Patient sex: M
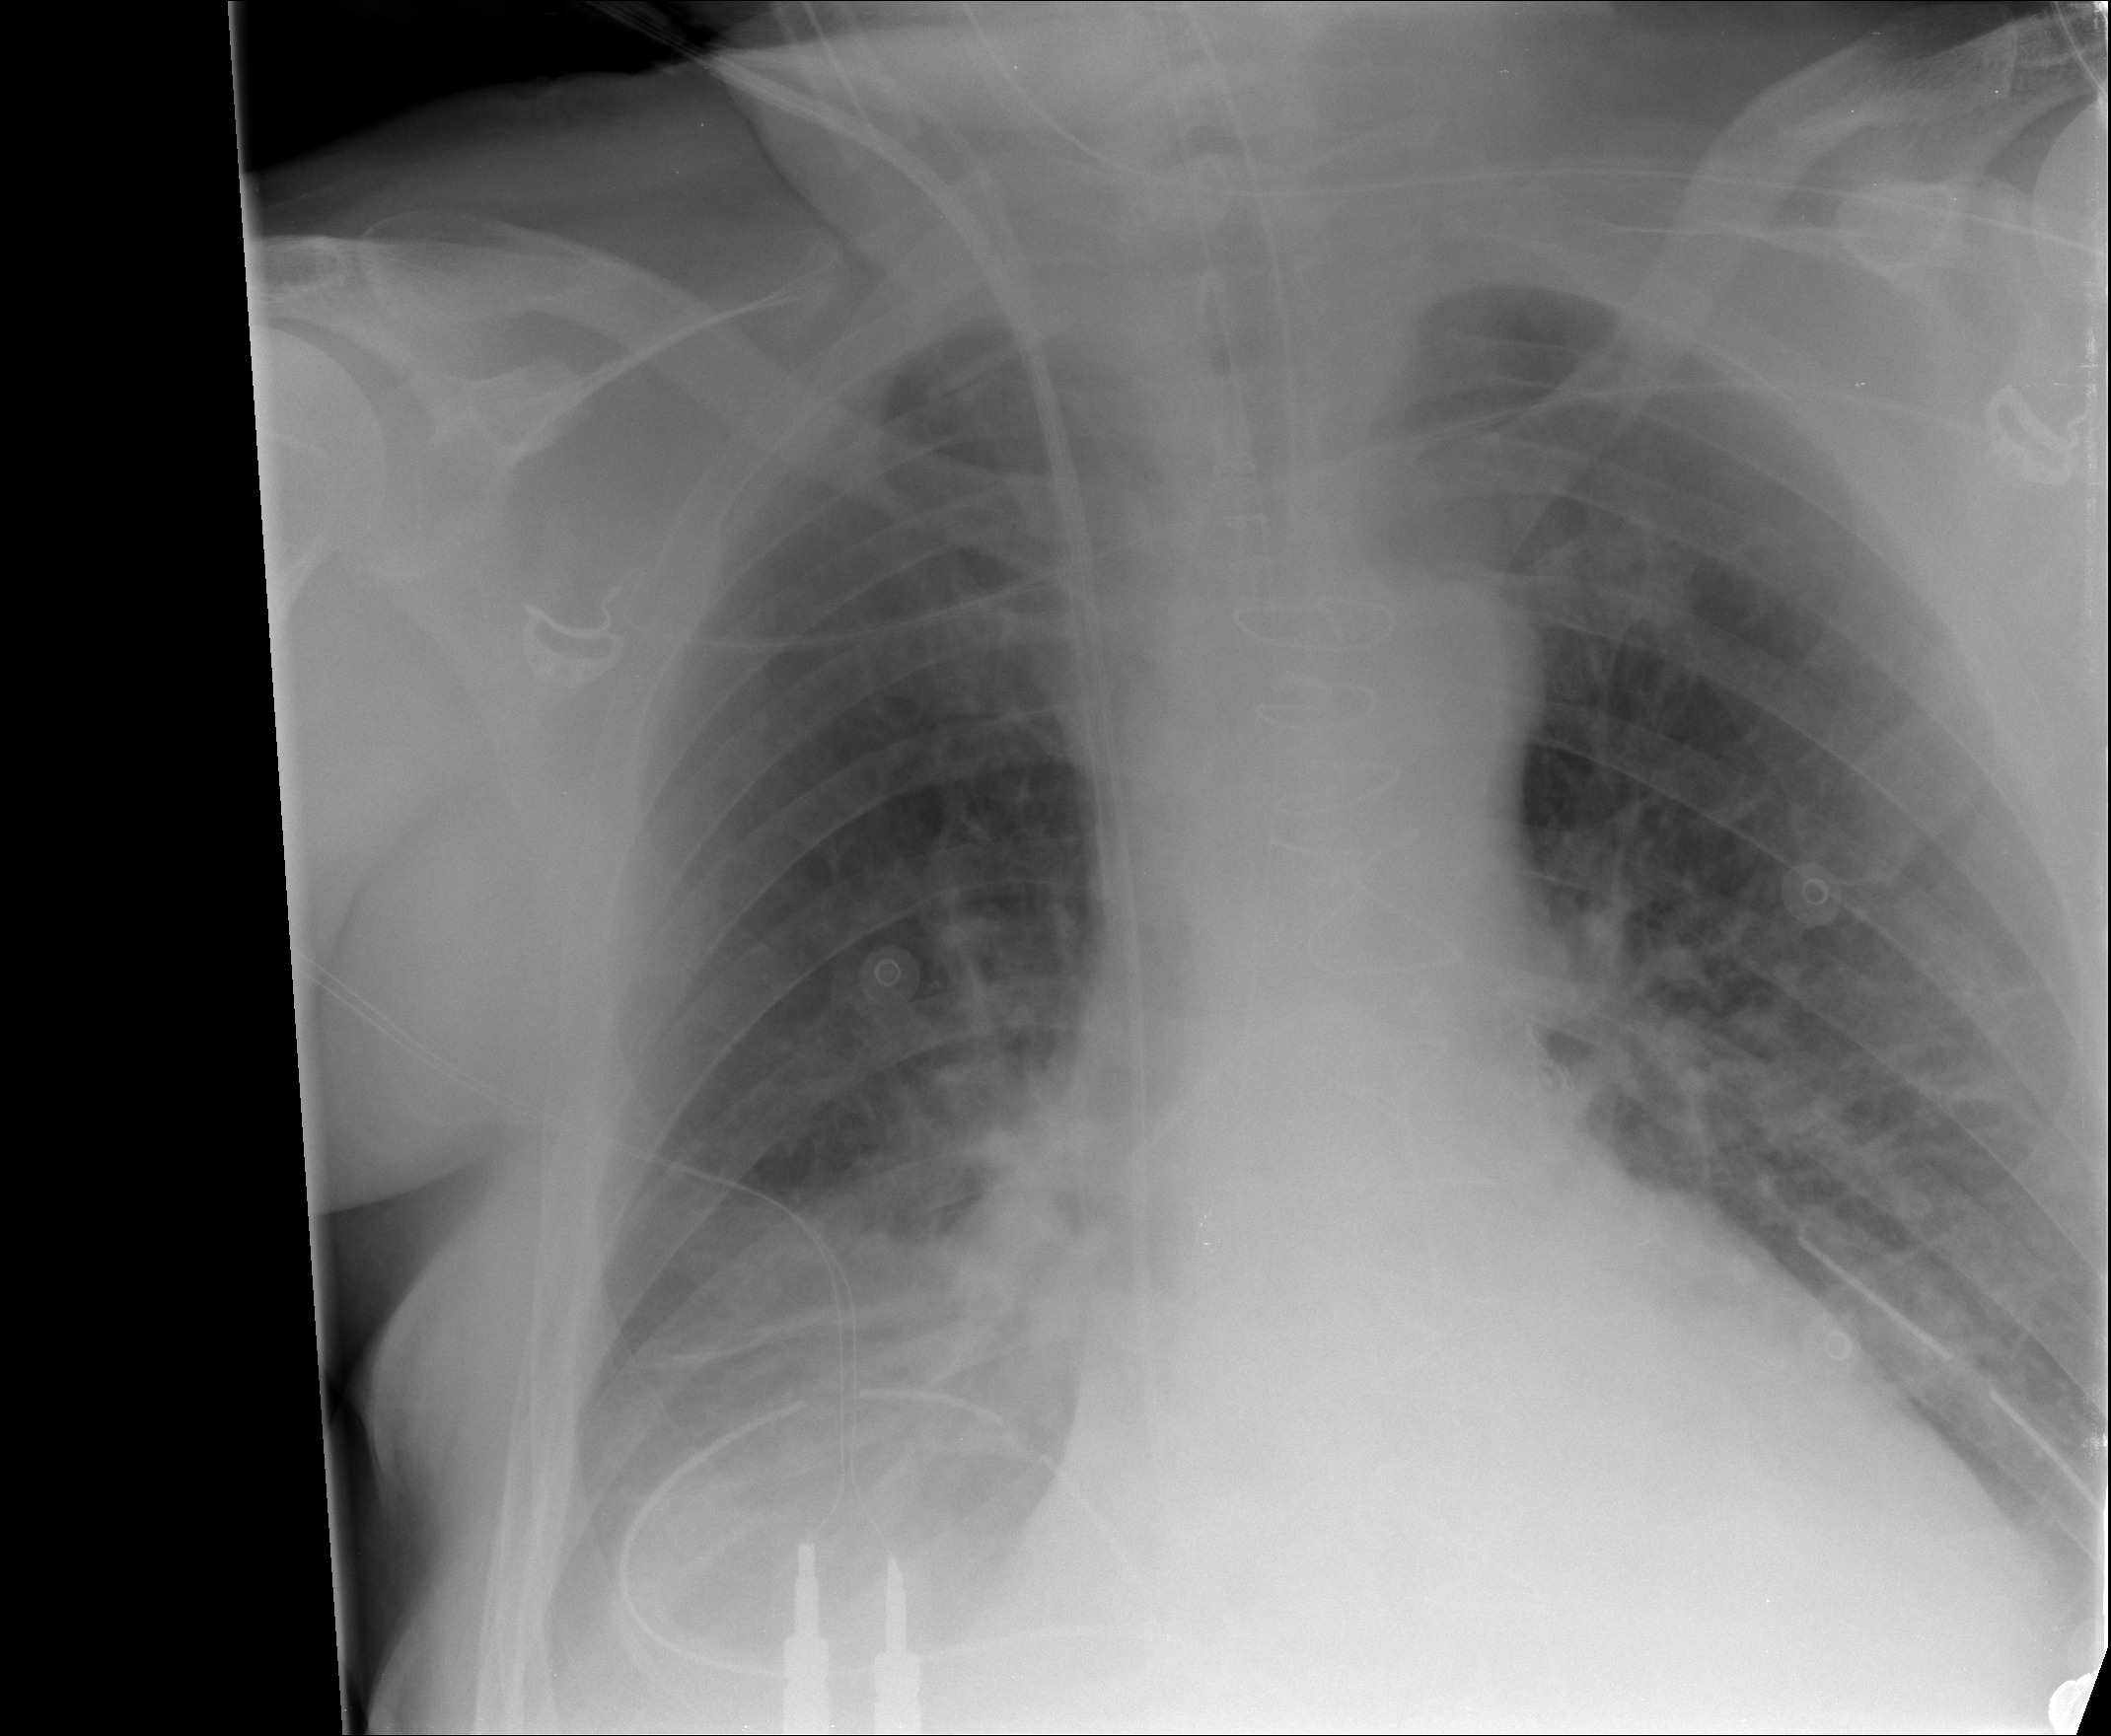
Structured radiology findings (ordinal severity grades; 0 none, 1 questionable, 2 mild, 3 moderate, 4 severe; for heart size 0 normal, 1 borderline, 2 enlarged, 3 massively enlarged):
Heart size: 1
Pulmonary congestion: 1
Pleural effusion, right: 2
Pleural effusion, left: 0
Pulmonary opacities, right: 0
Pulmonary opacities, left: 0
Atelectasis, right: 2
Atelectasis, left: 1